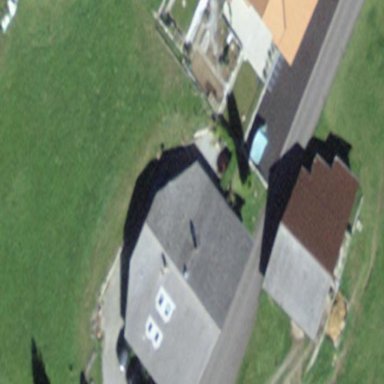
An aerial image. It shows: Residential building.